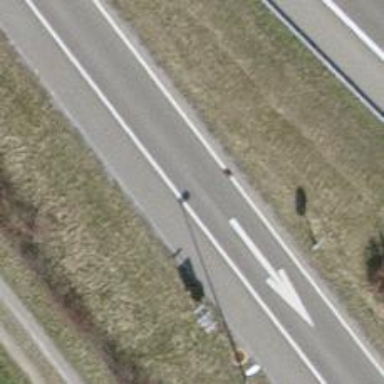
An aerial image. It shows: Asphalt trunk link road.